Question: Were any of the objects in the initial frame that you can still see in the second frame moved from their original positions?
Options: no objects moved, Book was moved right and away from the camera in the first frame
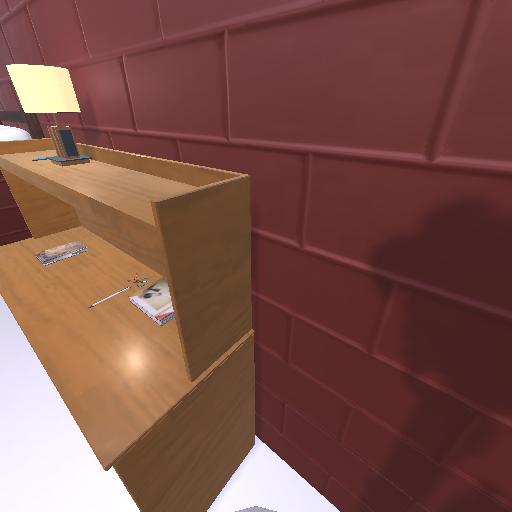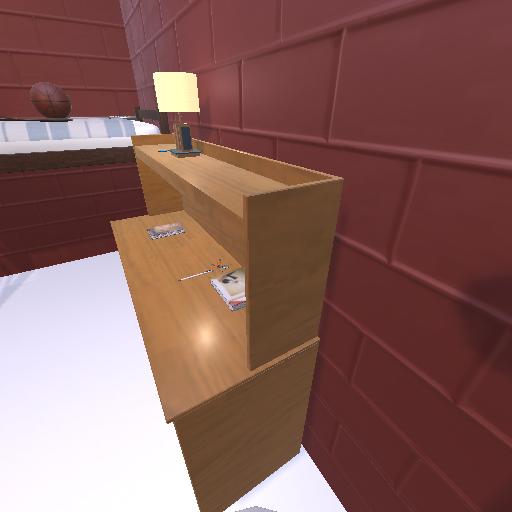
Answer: no objects moved